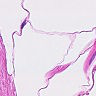
Metastatic tissue present: no